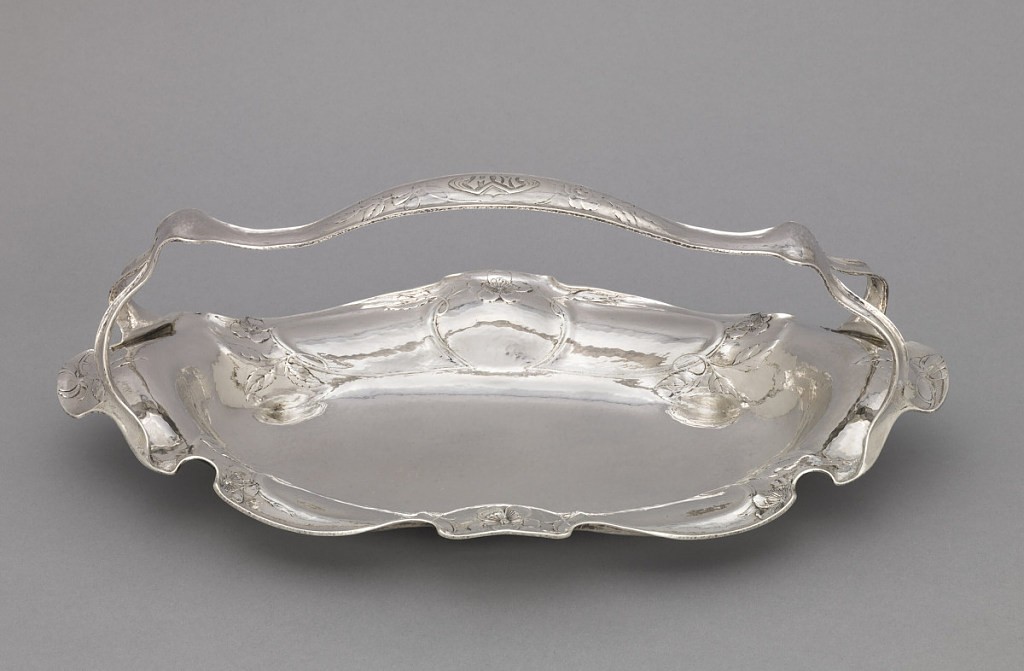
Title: Basket
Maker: Gorham Manufacturing Company, Providence, Rhode Island, USA, founded 1818
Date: ca. 1905
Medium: silver
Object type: basket
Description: Oval flat-based basket; upper edges raised and scalloped in series of rippled curvilinear sections decorated with repoussé blossoms and foliage. Strap handle of sinuous outline forming two straps soldered to long ends of basket. Overall hammered "martele" surface.  Chased monogram "AMW" on upper center of handle.